Question: Continue solving <URL>:
'''
54 instances of "org.hibernate.impl.SessionFactoryImpl", loaded by "org.apache.catalina.loader.WebappClassLoader @ 0xbb00fb0" occupy 33 962 536 (64,40%) bytes.
Biggest instances:
org.hibernate.impl.SessionFactoryImpl @ 0x3f026c0 - 652 664 (1,24%) bytes.
org.hibernate.impl.SessionFactoryImpl @ 0x49018f8 - 652 664 (1,24%) bytes.
org.hibernate.impl.SessionFactoryImpl @ 0x7b0e2b8 - 652 664 (1,24%) bytes.
org.hibernate.impl.SessionFactoryImpl @ 0x7d65e60 - 652 664 (1,24%) bytes.
...
'''

'''
public final class DaoSF implements Serializable
{
private static final long serialVersionUID = 1L;
private static SessionFactory sessionFactory;
private static Session hibSession;
private synchronized static void initSessionFactory() {
Configuration config = new Configuration();
config.configure("hibernate.cfg.xml");
sessionFactory = config.buildSessionFactory();
hibSession = sessionFactory.getCurrentSession();
}
public static SessionFactory getSessionFactory() {
initSessionFactory();
return sessionFactory;
}
public static Session getSession(){
return hibSession;
}
}
'''
'''
public void save(Object dataItem) throws Exception
{
session = DaoSF.getSessionFactory().openSession();
Transaction tx = session.beginTransaction();
session.save(dataItem);
session.flush();
tx.commit();
if (session != null) session.close();
}
'''
'''
public void save() {
try {
mydao.save(item);
}
catch (Exception e) {...}
}
}
'''
What I'm doing wrong? How to correctly use session factory? Could you help me?
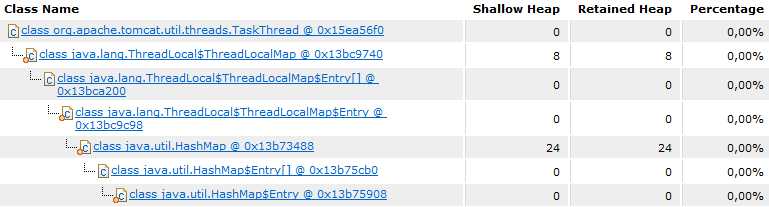
Answer: It will be better if you can create a Class HibernateSession which will handle open, close, and rollback transaction.
You should put session.close() in finally statement and then assign null to session and transaction just to make sure that they will be garbage collected.